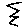
Label: zigzag